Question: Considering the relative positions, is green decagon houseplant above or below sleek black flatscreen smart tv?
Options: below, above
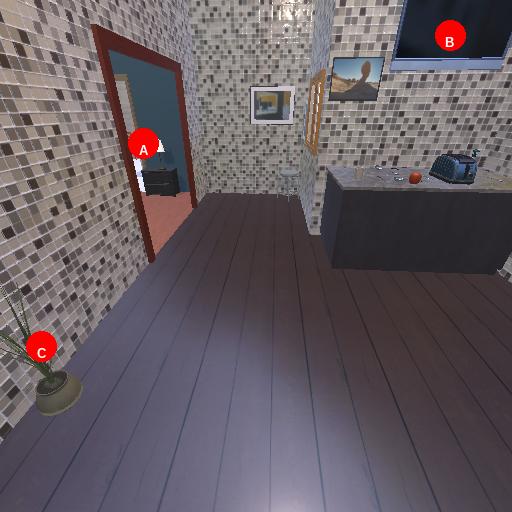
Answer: below